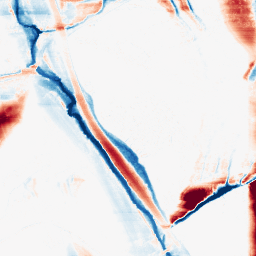
Category: morphological
Decomposition family: morphological_ellipse
Decomposition parameters: operation: average
width: 5
height: 50
Upsampling method: sinc_hamming
Upsampling parameters: scale: 4
kernel_size: 16
Upsampling scale: 4